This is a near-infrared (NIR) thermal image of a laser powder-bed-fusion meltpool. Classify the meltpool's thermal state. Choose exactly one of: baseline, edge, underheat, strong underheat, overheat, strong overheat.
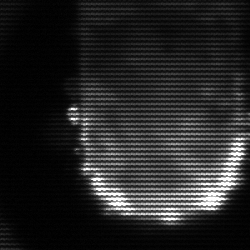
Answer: baseline